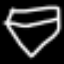
Label: diamond